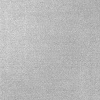
Atmospheric dust classification: dusty